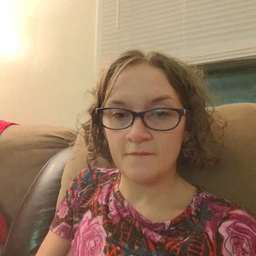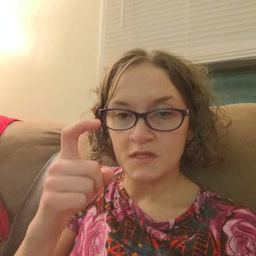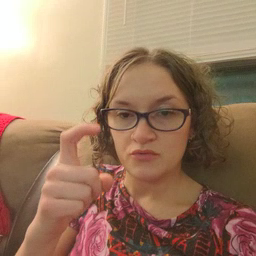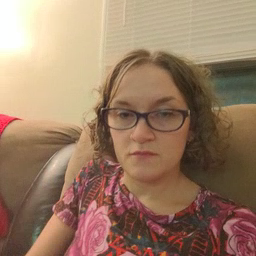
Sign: finger